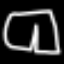
Label: pants